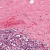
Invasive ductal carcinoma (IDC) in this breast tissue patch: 1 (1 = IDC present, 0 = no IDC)